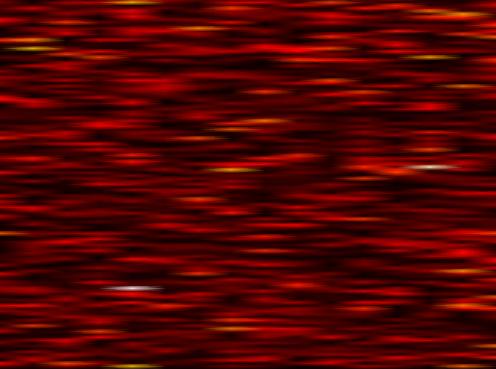
Label: OFDM